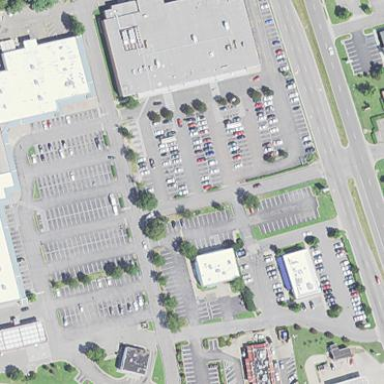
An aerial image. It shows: Retail area.